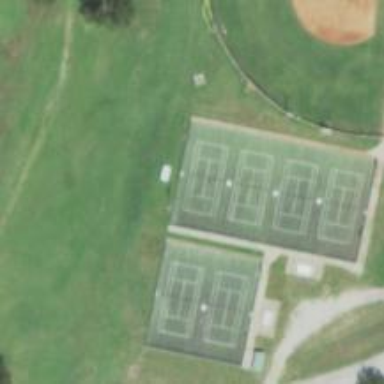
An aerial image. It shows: Tennis court on the leisure land pitch.